九年级 · 计数
某水果超市为了吸引顾客来店购物, 设立了一个如图所示的可以自由转动的转盘, 开展有奖购物活动, 顾客购买商品满 200 元就能获得一次转动转盘的机会, 当转盘停止时, 指针落在 “一袋苹果”的区域就可以获得一袋苹果; 指针落在 “一袋橘子”的区域就可以获得一袋橘子. 若转动转盘2000次,指针落在 “一袋橘子” 区域的次数有600次，则某位顾客转动转盘一次，获得一袋橘子的概率大约是

( )

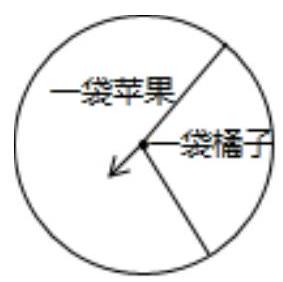
A. 0.3
B. 0.7
C. 0.4
D. 0.2

答案: A
解析: 【分析】

本题考查频率估计概率以及频率的计算方法, 用样本中某种事件发生的频率估计该事件发生的概率是统计中常用的方法.

用频率估计概率, 转动转盘 2000 次, 指针落在 “一袋橘子” 区域的次数有 600 次, 频率为 $600 \div 2000=$ 0.3 , 因此估计总体的概率为 0.3 , 即转动转盘一次, 获得一袋橘子的概率为 0.3 .

【解答】

解: $\frac{600}{2000}=0.3$,

故选: $A$.